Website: macys
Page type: gifting
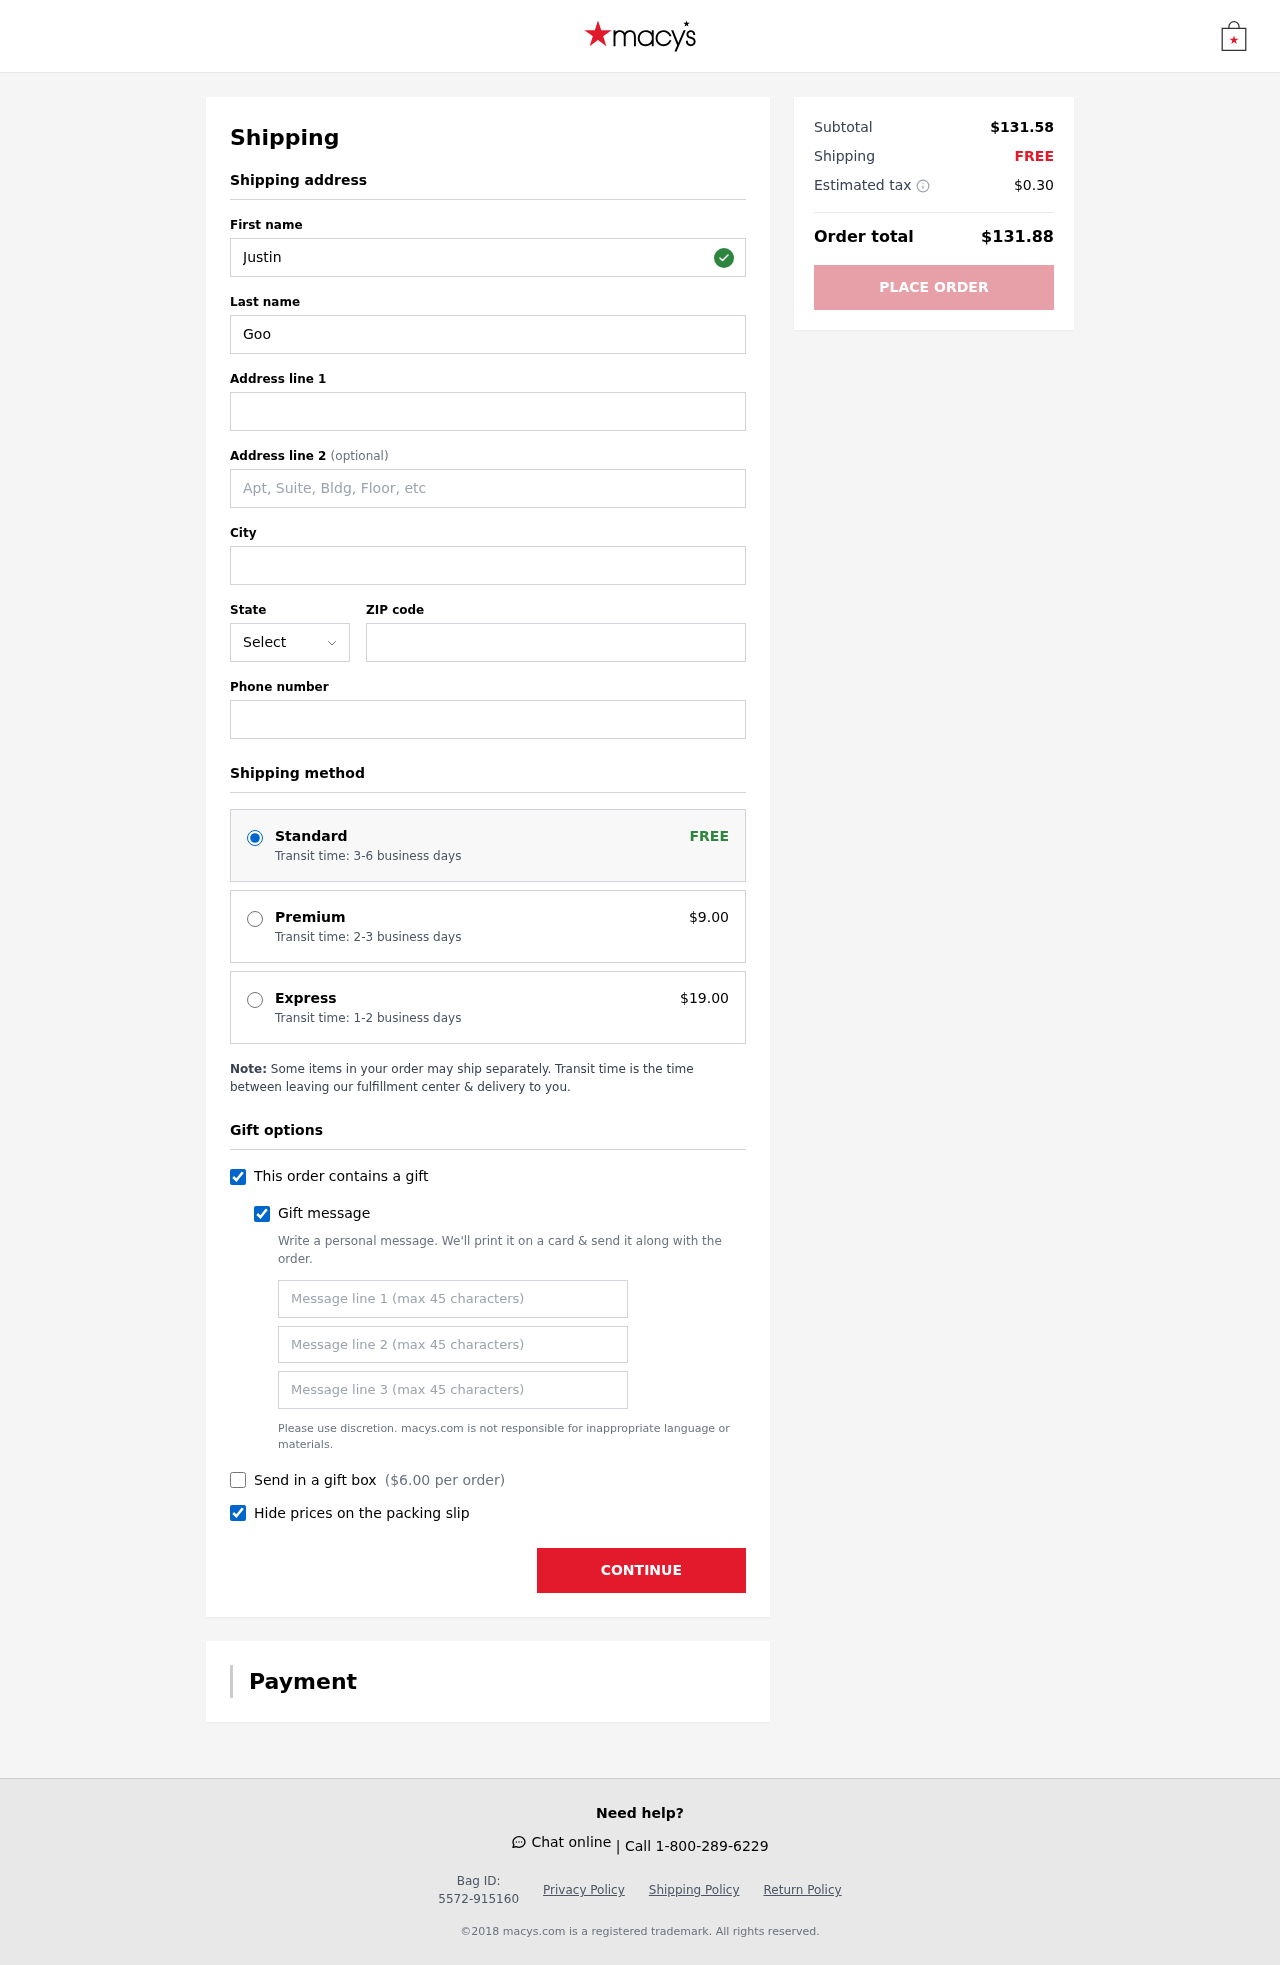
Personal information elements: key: PII_STATE_ABBR
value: KY
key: PII_FIRSTNAME
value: Justin
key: PII_LASTNAME
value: Goodman
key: PII_STREET
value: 9018 Brown Ways
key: PII_CITY
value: South Michael
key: PII_POSTCODE
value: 71025
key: PII_PHONE
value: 5958488622
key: PII_GIFT_MESSAGE
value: Hey Kenneth, I saw this stunning grey wolf canvas and immediately thought of you—it just captures your spirit so well! Hope it brings a little more wild inspiration into your space. Enjoy!  Justin
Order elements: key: ORDER_SHIPPING_STANDARD
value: Transit time: 3-6 business days
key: ORDER_SHIPPING_PREMIUM
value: Transit time: 2-3 business days
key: ORDER_SHIPPING_PREMIUM_PRICE
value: $9.00
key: ORDER_SHIPPING_EXPRESS
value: Transit time: 1-2 business days
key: ORDER_SHIPPING_EXPRESS_PRICE
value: $19.00
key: ORDER_GIFT_BOX_PRICE
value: $6.00
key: ORDER_SUBTOTAL
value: $131.58
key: ORDER_SHIPPING_COST
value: FREE
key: ORDER_TAX
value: $0.30
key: ORDER_TOTAL
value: $131.88